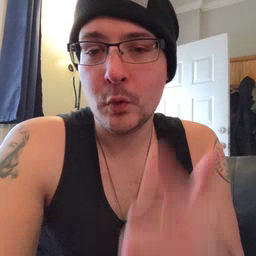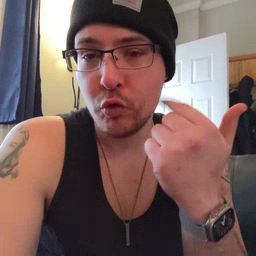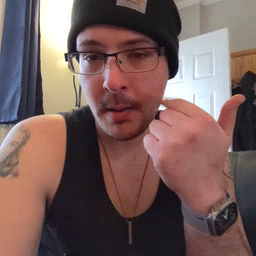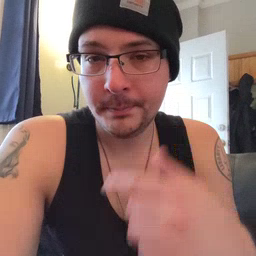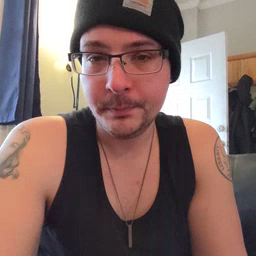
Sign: cry